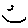
Label: smiley face